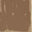
Piece: xx